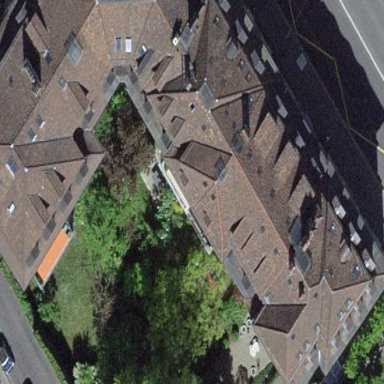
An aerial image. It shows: Distinctive apartment building with maroon mansard roof.